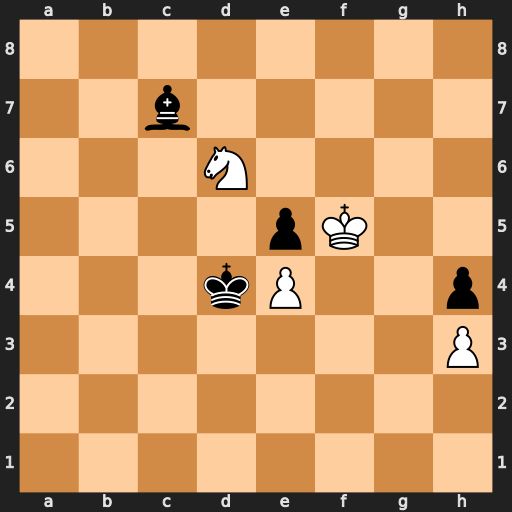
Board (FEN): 8/2b5/3N4/4pK2/3kP2p/7P/8/8
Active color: w
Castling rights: -
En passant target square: -
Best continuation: Nb5+ Kc5 Nxc7